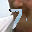
Label: 7